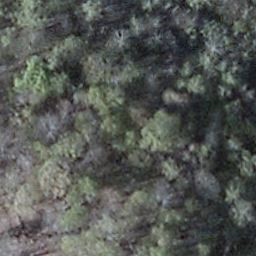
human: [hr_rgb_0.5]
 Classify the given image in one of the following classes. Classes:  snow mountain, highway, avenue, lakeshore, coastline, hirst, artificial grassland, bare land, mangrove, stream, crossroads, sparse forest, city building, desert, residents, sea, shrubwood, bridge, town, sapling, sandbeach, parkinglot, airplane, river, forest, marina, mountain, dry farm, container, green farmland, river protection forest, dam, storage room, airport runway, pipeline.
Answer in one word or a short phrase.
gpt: shrubwood